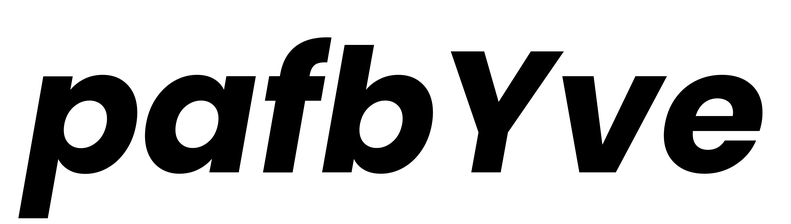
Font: Poppins-BoldItalic